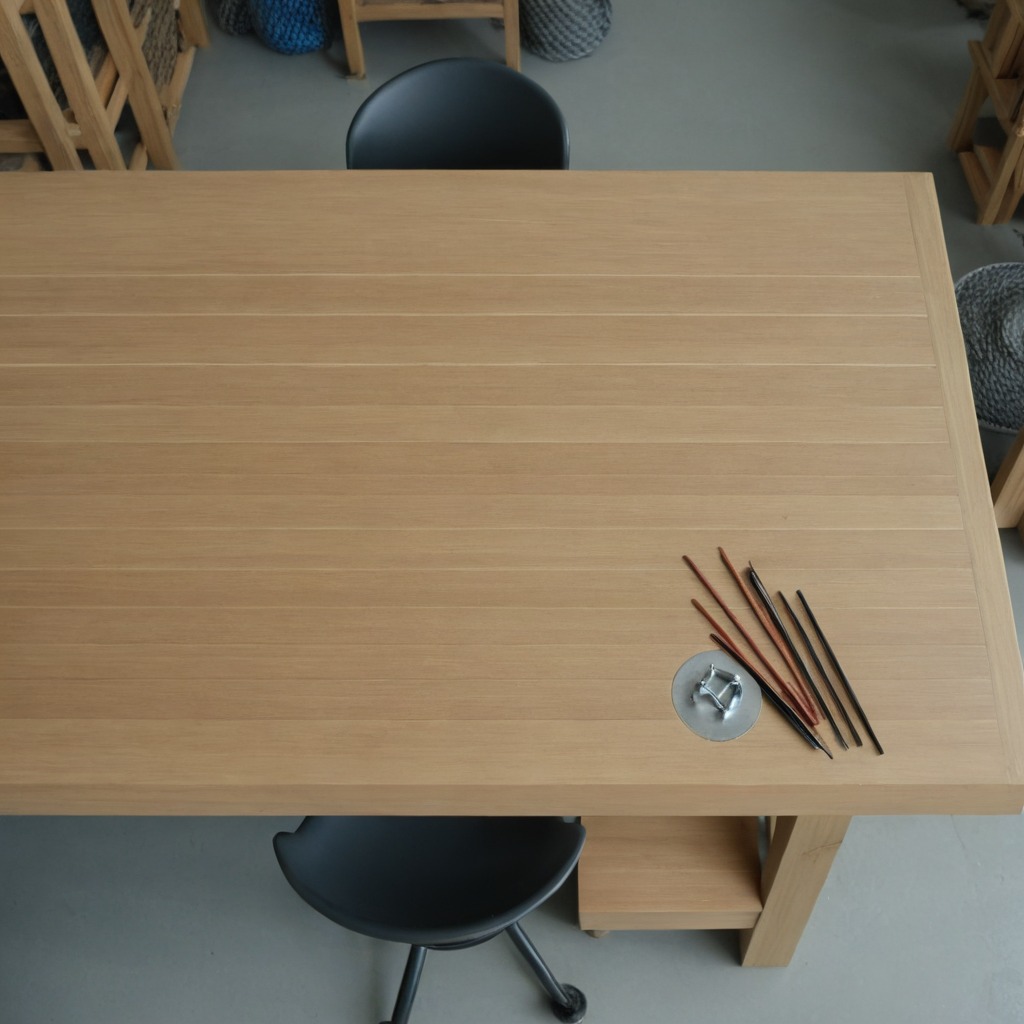
A metal nut is lying on the workbench inside a coastal fishing gear workshop.